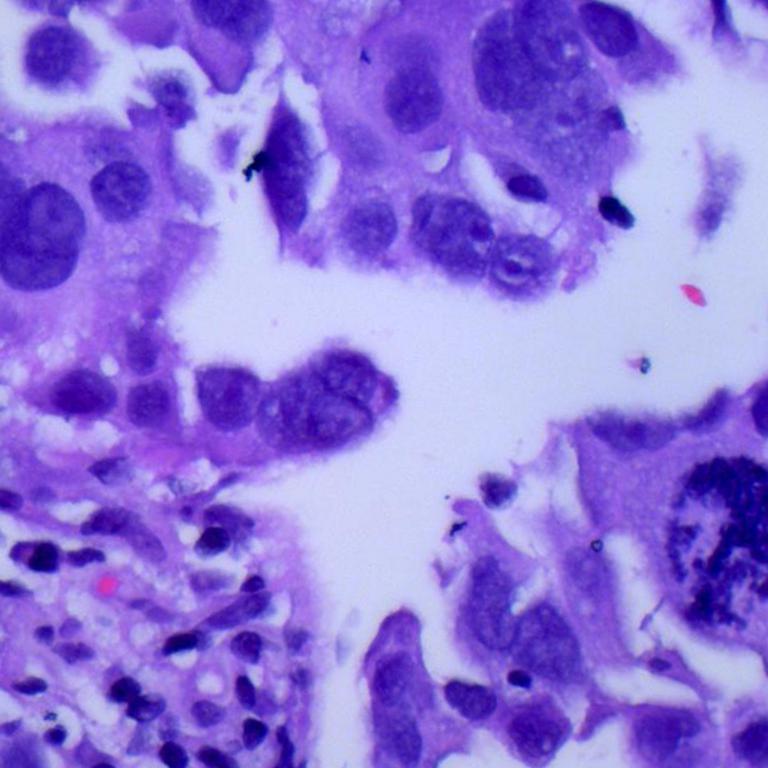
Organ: lung
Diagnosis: adenocarcinomas